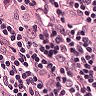
Metastatic tissue present: yes